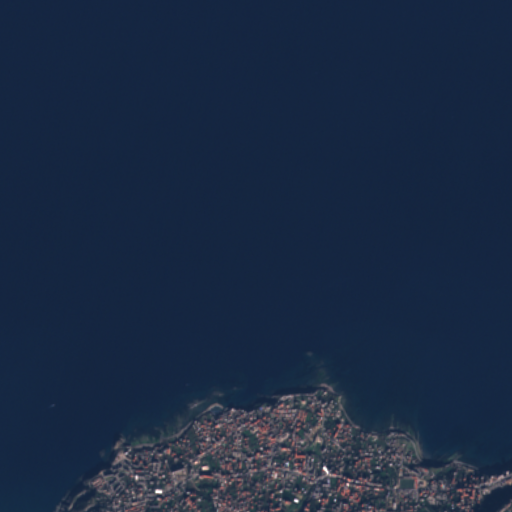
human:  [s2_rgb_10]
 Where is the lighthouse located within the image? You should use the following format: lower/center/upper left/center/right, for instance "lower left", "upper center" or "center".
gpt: The lighthouse is located in the lower center of the image.
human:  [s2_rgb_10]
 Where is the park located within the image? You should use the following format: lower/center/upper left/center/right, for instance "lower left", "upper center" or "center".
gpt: The park is located in the lower of the image.
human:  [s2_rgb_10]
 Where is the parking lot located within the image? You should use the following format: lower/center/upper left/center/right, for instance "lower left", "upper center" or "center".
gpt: The parking lot is located in the lower left of the image.
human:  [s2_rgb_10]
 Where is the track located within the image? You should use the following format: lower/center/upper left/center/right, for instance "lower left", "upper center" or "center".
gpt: There is no track in the image.